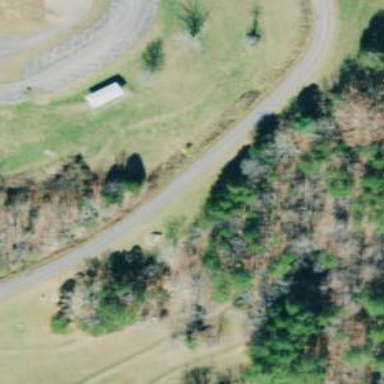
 perfect for leisurely sports activities."